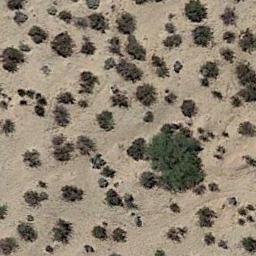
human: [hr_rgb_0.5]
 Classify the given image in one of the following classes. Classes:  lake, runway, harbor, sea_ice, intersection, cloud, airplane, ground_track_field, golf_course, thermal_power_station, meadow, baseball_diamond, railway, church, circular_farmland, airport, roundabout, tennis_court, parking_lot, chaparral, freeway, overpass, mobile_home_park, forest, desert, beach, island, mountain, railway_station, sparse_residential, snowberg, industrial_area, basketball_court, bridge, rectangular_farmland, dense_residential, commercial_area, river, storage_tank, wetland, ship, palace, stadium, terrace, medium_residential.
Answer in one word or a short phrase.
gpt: chaparral